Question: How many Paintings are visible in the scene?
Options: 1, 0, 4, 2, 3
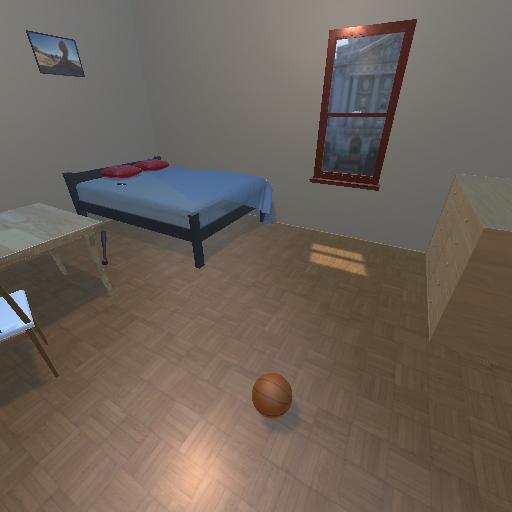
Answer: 1